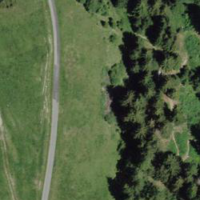
EUNIS habitat code: 44
Species observed at this site:
Angelica sylvestris